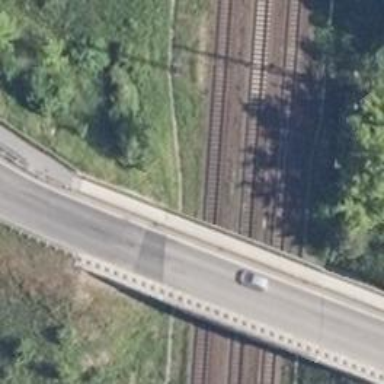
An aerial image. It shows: Asphalt path crossing over bridge.